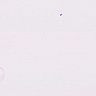
Metastatic tissue present: no